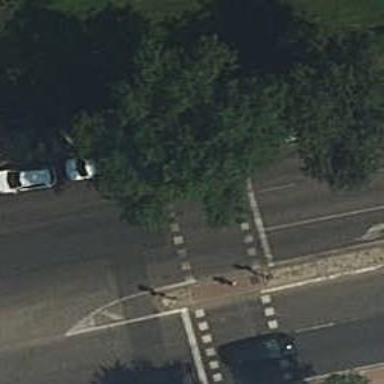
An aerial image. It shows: Road with traffic signals.